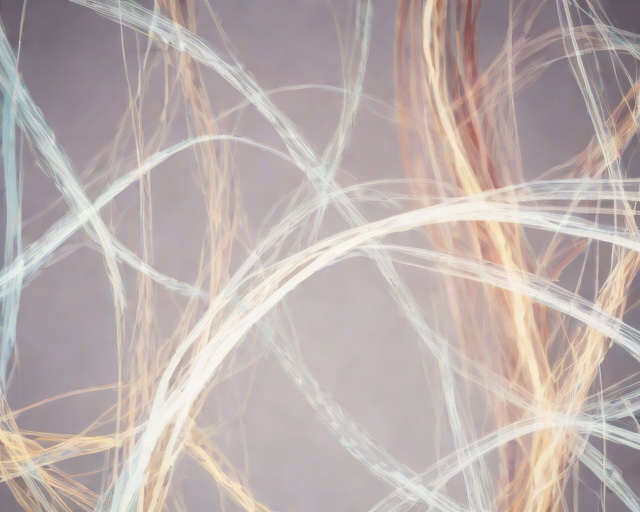
Category: Spring